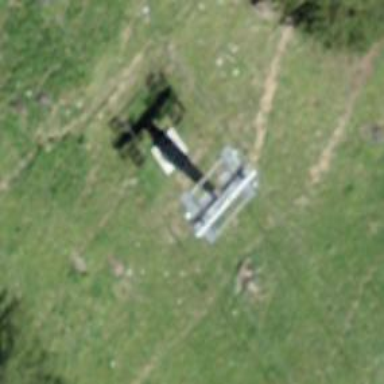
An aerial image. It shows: Pylon for aerialway.